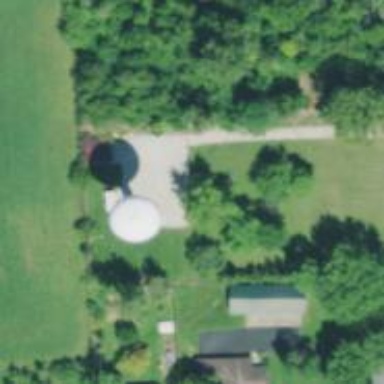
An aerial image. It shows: Water tower that is man-made.